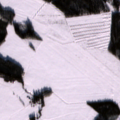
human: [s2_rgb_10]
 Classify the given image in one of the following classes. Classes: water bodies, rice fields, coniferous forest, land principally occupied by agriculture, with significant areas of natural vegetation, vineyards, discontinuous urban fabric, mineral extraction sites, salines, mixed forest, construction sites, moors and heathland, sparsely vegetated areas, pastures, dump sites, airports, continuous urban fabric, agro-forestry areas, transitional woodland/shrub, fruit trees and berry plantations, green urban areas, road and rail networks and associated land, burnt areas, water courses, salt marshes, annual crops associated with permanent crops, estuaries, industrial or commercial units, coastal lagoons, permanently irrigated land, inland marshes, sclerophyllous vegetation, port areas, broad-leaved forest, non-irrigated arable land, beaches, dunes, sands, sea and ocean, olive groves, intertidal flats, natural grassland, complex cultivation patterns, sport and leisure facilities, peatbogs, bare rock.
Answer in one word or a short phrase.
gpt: non-irrigated arable land, land principally occupied by agriculture, with significant areas of natural vegetation, coniferous forest, mixed forest, transitional woodland/shrub